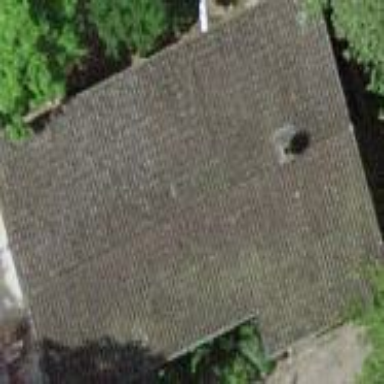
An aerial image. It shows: Kindergarten building.